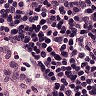
Metastatic tissue present: no